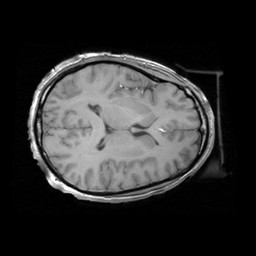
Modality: T1w
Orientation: axial
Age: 30
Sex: male